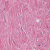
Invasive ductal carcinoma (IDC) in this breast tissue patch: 0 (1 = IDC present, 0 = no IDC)